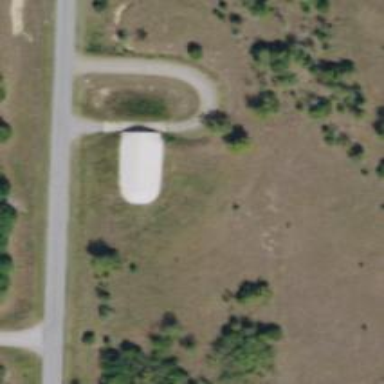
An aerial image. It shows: Military bunker.